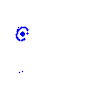
Particle: kaon